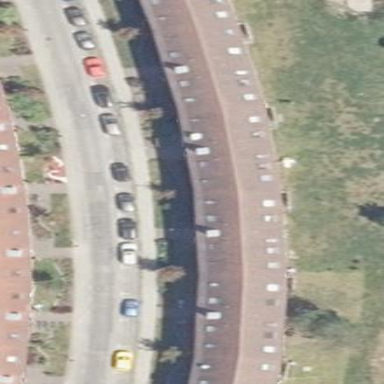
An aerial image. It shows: Apartments building with gambrel roof oriented along.